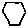
Label: hexagon